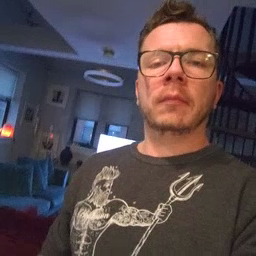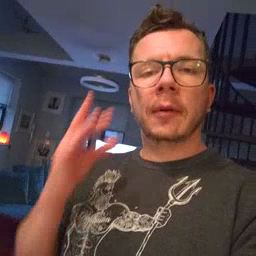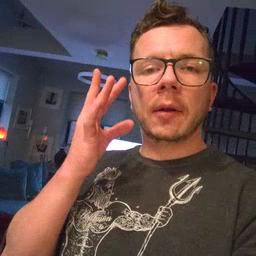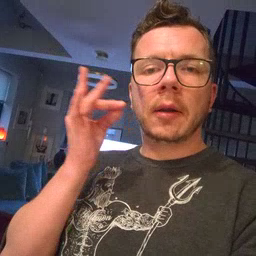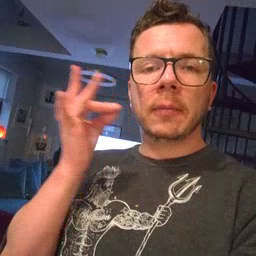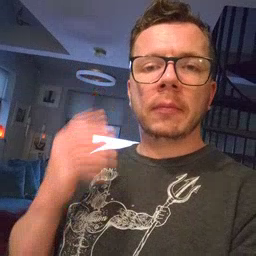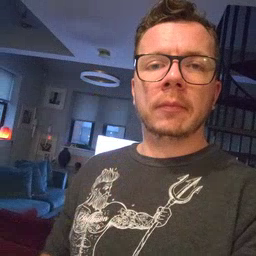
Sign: kitty